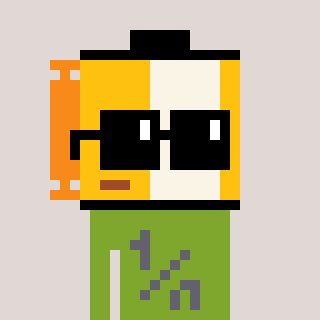
a pixel art character with square black sunglasses, a film roll-shaped head and a slimegreen-colored body on a warm background